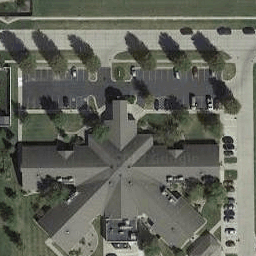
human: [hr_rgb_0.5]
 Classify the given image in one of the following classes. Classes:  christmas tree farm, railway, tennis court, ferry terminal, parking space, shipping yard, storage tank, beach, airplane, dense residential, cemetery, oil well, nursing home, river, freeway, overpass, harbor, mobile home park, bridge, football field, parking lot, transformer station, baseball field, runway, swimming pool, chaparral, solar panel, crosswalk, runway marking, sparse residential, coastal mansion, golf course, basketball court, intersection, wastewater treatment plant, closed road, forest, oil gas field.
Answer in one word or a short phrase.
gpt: nursing home